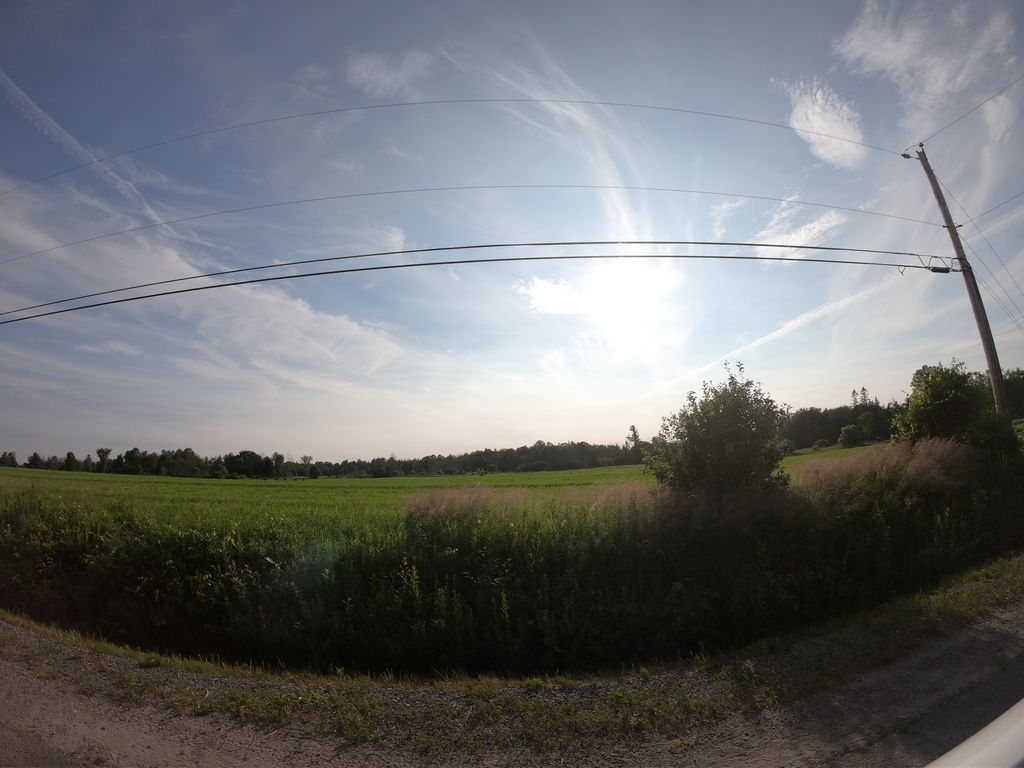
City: ottawa-gatineau